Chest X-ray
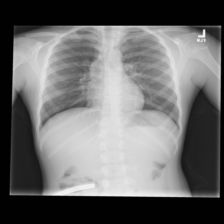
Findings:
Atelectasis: negative
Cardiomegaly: negative
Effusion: negative
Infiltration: negative
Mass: negative
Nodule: negative
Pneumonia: negative
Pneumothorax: negative
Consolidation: negative
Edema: negative
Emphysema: negative
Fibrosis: negative
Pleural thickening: negative
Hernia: negative